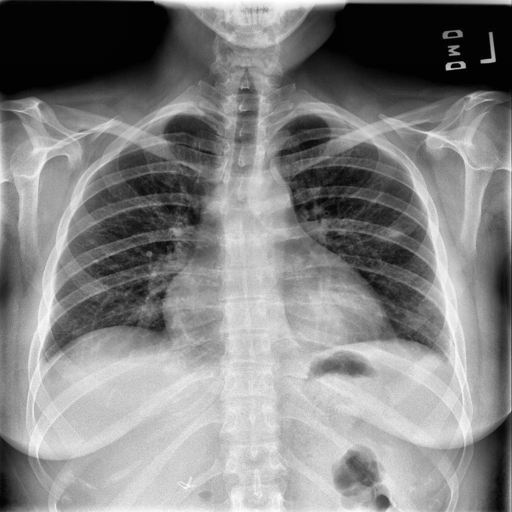
Finding: NORMAL